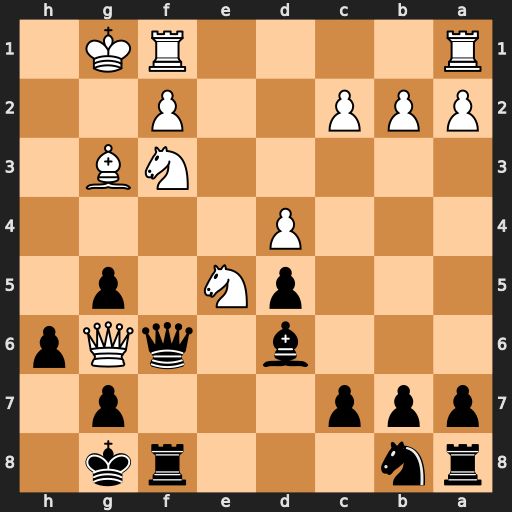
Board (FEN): rn3rk1/ppp3p1/3b1qQp/3pN1p1/3P4/5NB1/PPP2P2/R4RK1
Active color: b
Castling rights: -
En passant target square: -
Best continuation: Qxg6 Nxg6 Rxf3 Bxd6 cxd6